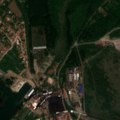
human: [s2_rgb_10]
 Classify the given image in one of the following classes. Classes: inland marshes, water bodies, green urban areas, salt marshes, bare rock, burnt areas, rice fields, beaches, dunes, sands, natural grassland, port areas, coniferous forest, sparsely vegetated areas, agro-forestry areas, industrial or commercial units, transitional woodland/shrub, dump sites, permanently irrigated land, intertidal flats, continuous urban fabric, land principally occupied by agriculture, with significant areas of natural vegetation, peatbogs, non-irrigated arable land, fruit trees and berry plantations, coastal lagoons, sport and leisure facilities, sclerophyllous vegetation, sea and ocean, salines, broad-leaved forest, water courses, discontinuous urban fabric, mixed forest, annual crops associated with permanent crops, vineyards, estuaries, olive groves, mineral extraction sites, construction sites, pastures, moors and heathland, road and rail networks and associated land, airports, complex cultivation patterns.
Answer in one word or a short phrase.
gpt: discontinuous urban fabric, industrial or commercial units, broad-leaved forest, transitional woodland/shrub, inland marshes, water courses